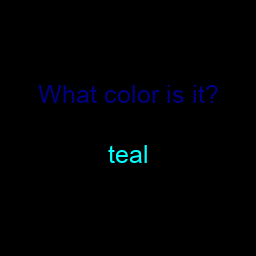
Color: cyan
Color name shown: teal
Background color: black
Question text color: navy